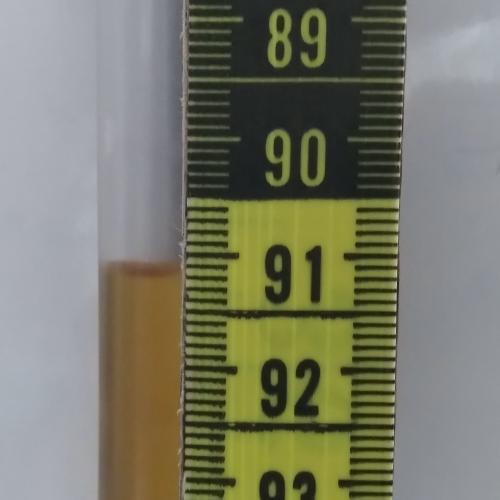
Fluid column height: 91.2 cm